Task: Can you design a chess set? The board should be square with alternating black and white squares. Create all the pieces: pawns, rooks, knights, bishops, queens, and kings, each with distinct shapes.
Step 1629:
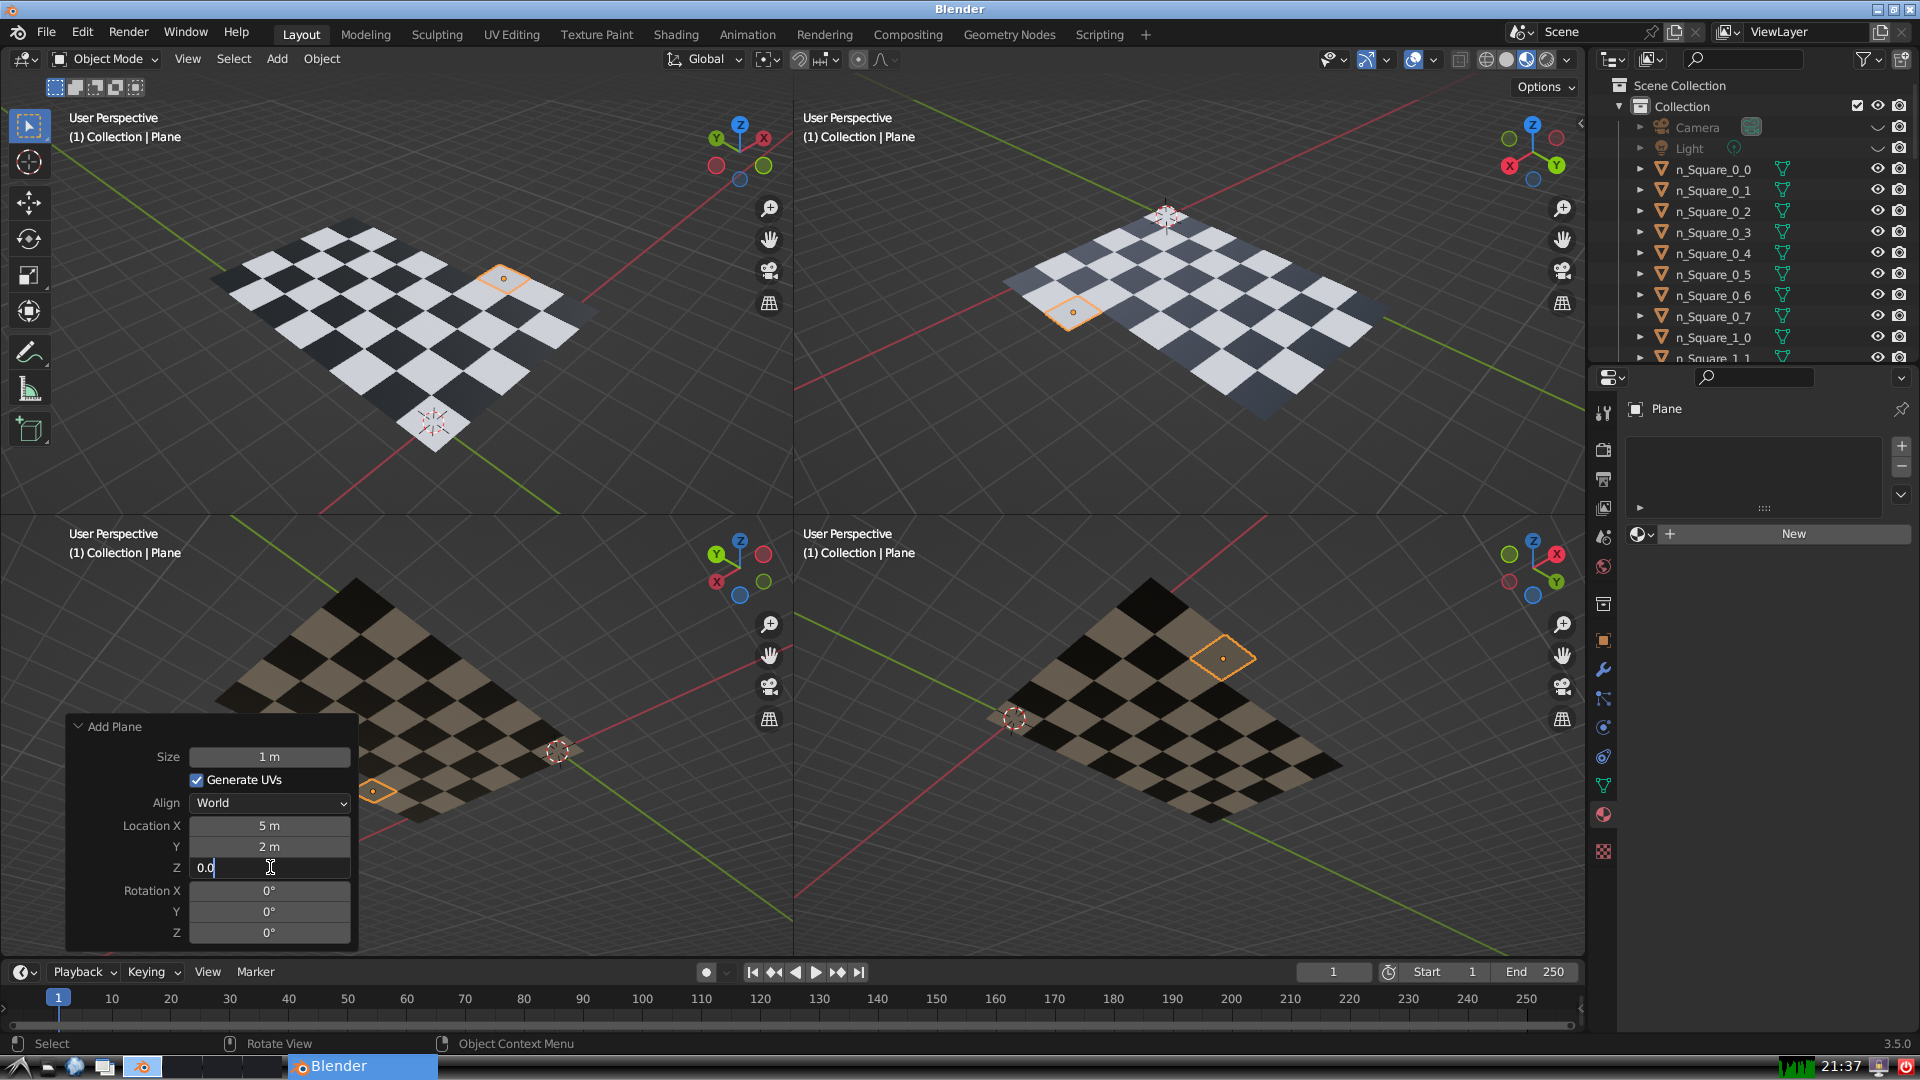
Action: {"key_press": ['Return']}